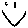
Label: smiley face